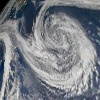
Label: cloud